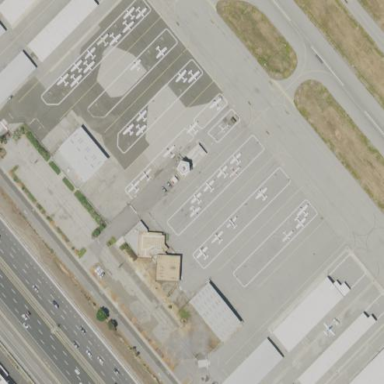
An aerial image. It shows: Apron at the airport.